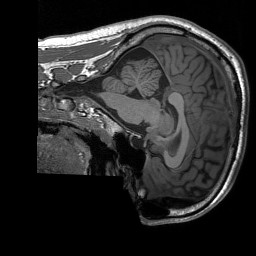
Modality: T1w
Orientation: sagittal
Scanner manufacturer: siemens
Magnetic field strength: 3 T
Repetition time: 1.76 s
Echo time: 0.0022 s